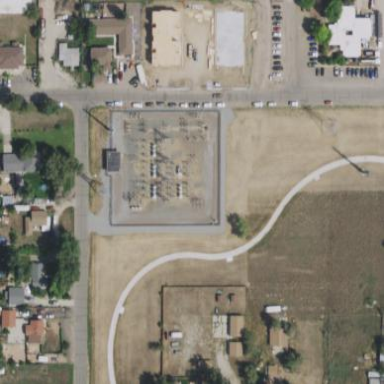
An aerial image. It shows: Distribution level power substation enclosed by fence.